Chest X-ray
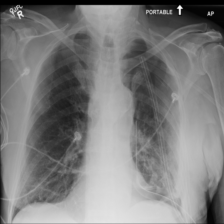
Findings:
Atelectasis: positive
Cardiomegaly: negative
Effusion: negative
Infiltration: positive
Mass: negative
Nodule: negative
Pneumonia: negative
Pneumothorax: positive
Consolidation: negative
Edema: negative
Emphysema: positive
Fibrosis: negative
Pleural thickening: negative
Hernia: negative